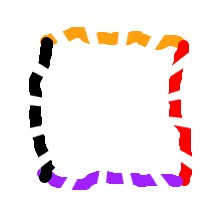
Shape: square